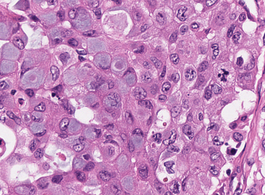
Tumor epithelial tissue: yes
Tumor-associated stroma tissue: yes
Normal tissue: no